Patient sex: M
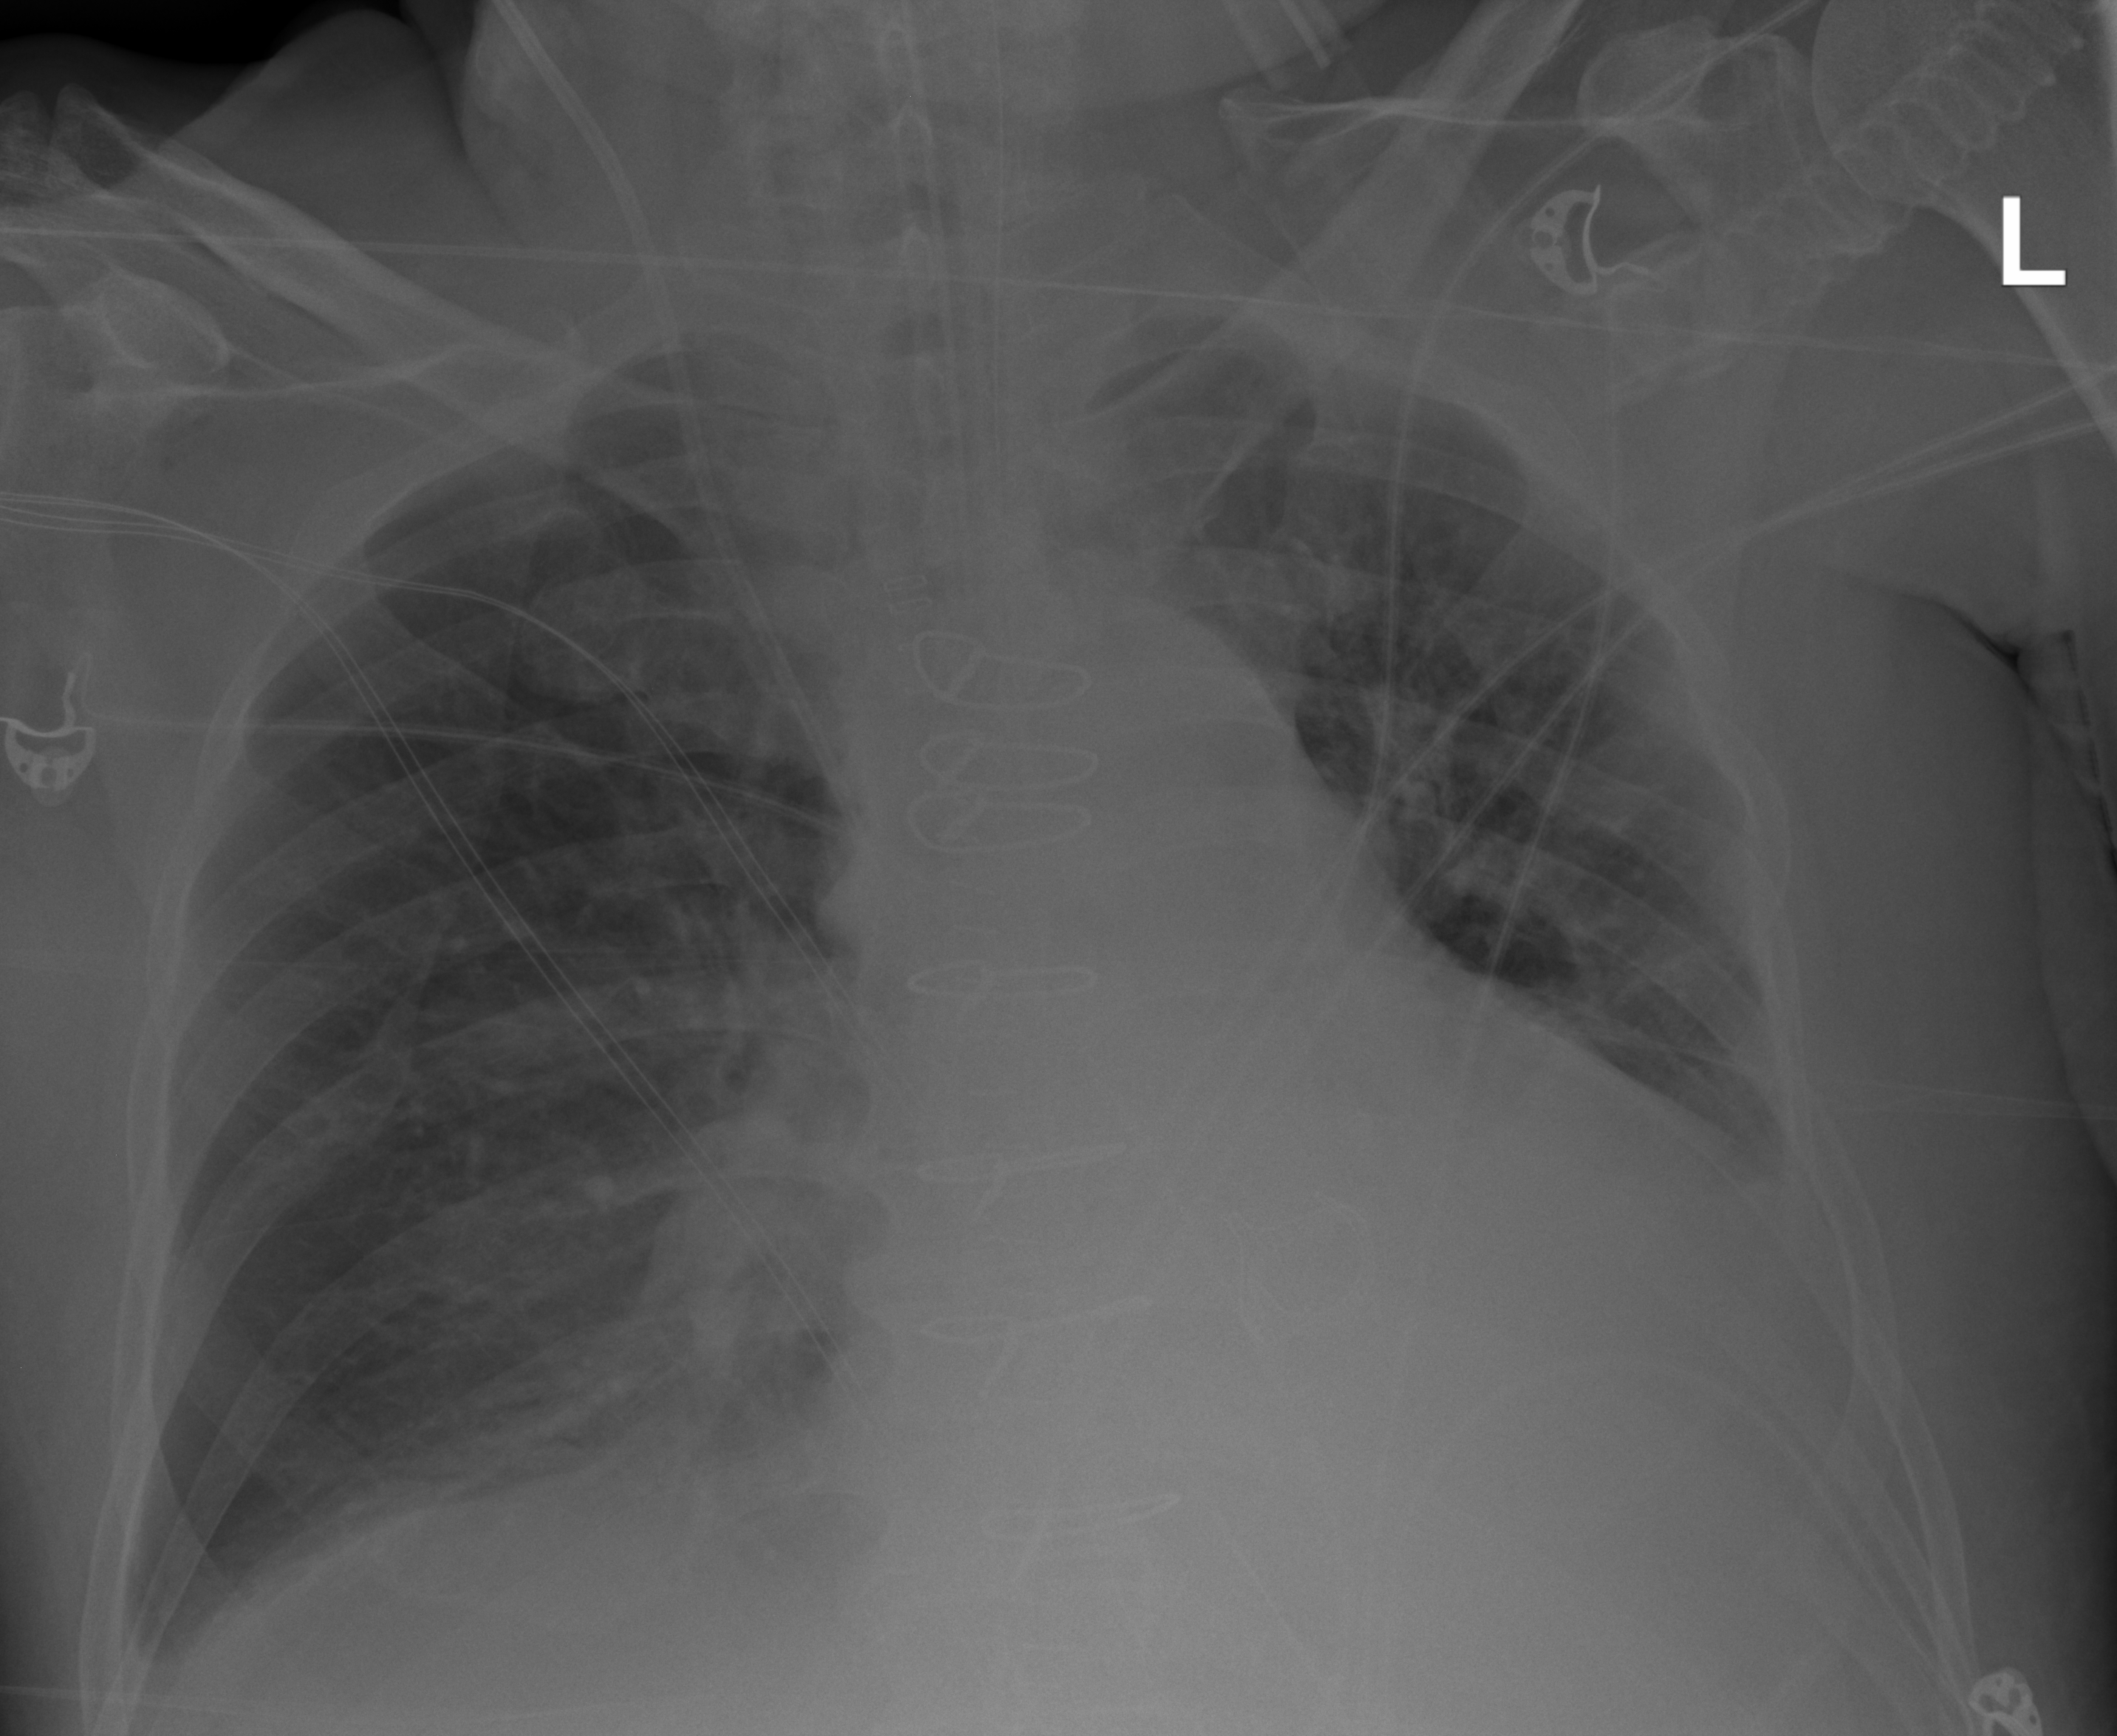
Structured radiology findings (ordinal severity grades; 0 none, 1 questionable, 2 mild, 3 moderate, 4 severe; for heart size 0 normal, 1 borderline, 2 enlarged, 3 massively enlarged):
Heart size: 2
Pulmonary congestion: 0
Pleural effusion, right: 2
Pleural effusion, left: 2
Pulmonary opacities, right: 2
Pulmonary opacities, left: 2
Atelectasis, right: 2
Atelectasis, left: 3